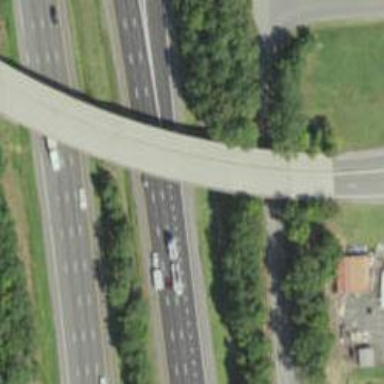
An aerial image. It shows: Motorway junction.